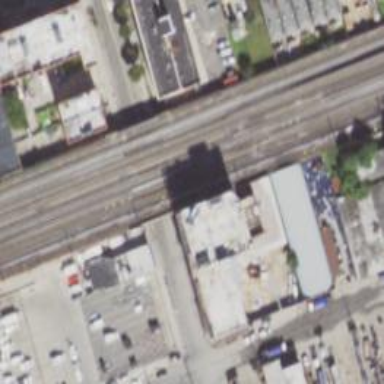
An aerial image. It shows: Railway bridge with electrified rail tracks.